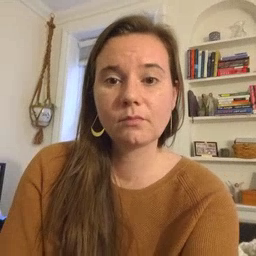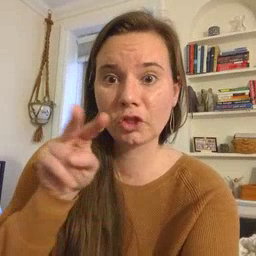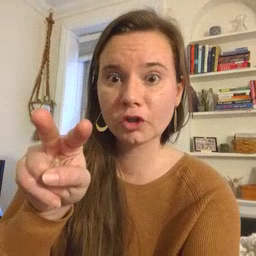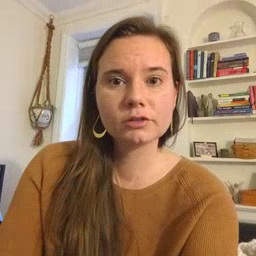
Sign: look